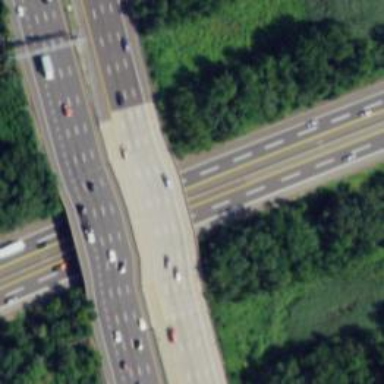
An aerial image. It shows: Urban freeway bridge over motorway.